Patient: sex M, age 64
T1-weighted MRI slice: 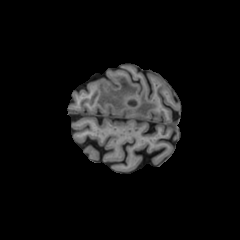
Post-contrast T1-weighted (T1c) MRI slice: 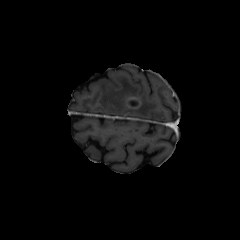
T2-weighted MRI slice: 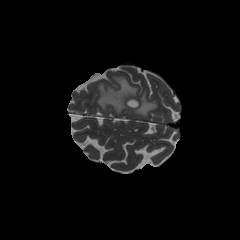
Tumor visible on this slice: yes
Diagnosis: Glioblastoma, IDH-wildtype
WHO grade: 4